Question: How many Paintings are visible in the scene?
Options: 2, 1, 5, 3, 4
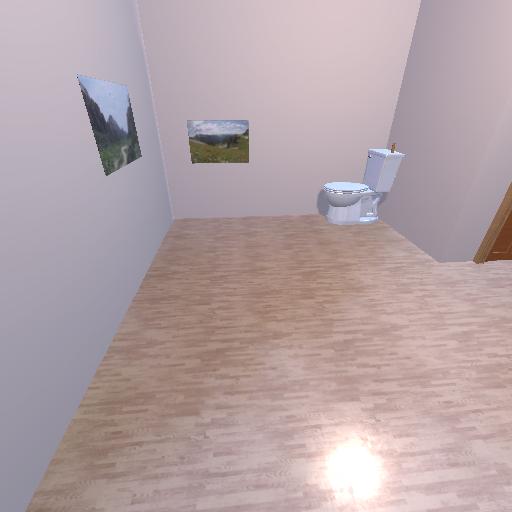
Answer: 2